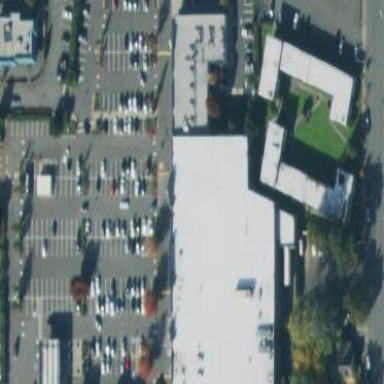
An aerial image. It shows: Retail building housing supermarket.